Question: I have installed zabbix server and java gateway in same linux server and started zabbix-server and zabbix-java-gateway service. the OS is CentOS 6.5, java is JDK1.6.0_45, IP is 192.98.12.240, zabbix server and zabbix java gateway version is 2.2.9. I have stop iptables service.
Then in zabbix web console, I added a host that enabled jmx interface. My host IP is 192.98.12.198 and JMX post is 9999. In Jconsole, I can connect to this JMX enabled java application. But in zabbix web console, it show error:

below are my zabbix_server.conf
'''
LogFile=/var/log/zabbix/zabbix_server.log
LogFileSize=0
DebugLevel=4
PidFile=/var/run/zabbix/zabbix_server.pid
DBHost=localhost
DBName=zabbix
DBUser=zabbix
DBPassword=zabbix
DBSocket=/var/lib/mysql/mysql.sock
JavaGateway=192.98.12.240
JavaGatewayPort=10052
StartJavaPollers=5
SNMPTrapperFile=/var/log/snmptt/snmptt.log
AlertScriptsPath=/usr/lib/zabbix/alertscripts
ExternalScripts=/usr/lib/zabbix/externalscripts
'''
below are my zabbix_java_gateway.conf
'''
LISTEN_IP=192.98.12.240
LISTEN_PORT=10052
PID_FILE="/var/run/zabbix/zabbix_java.pid"
START_POLLERS=5
'''
below are some snippes of zabbix_server.log
'''
13573:20150321:100114.503 In substitute_key_macros() data:'jmx[java.lang:type=Memory,HeapMemoryUsage.used]'
13573:20150321:100114.503 End of substitute_key_macros():SUCCEED data:'jmx[java.lang:type=Memory,HeapMemoryUsage.used]'
13573:20150321:100114.503 In substitute_simple_macros() data:'9999'
13573:20150321:100114.503 In substitute_simple_macros() data:EMPTY
13573:20150321:100114.503 In substitute_simple_macros() data:EMPTY
13573:20150321:100114.503 In get_values_java() host:'myhost' addr:'192.98.12.198' num:1
13573:20150321:100114.503 getting Java values failed: cannot connect to [[192.98.12.240]:10052]: [13] Permission denied
13573:20150321:100114.503 End of get_values_java()
13573:20150321:100114.503 In deactivate_host() hostid:10106 itemid:23899 type:16
13573:20150321:100114.503 query [txnlev:1] [begin;]
13573:20150321:100114.503 query [txnlev:1] [update hosts set jmx_disable_until=<PHONE>,jmx_error='cannot connect to [[192.98.12.240]:10052]: [13] Permission denied' where hostid=10106]
13573:20150321:100114.504 query [txnlev:1] [commit;]
13573:20150321:100114.526 deactivate_host() errors_from:<PHONE> available:2
13573:20150321:100114.526 End of deactivate_host()
13573:20150321:100114.526 End of get_values():1
'''
below are my zabbix_java_gateway.log
'''
2015-03-21 10:54:29.078 [main] INFO com.zabbix.gateway.JavaGateway - Zabbix Java Gateway 2.2.9 (revision 52686) has started
2015-03-21 10:54:29.086 [main] DEBUG c.z.gateway.ConfigurationManager - starting to parse configuration parameters
2015-03-21 10:54:29.086 [main] DEBUG c.z.gateway.ConfigurationManager - found pidFile configuration parameter with value '/var/run/zabbix/zabbix_java.pid'
2015-03-21 10:54:29.087 [main] DEBUG c.z.gateway.ConfigurationManager - received pidFile configuration parameter, daemonizing
2015-03-21 10:54:29.088 [main] DEBUG c.z.gateway.ConfigurationManager - found listenIP configuration parameter with value '192.98.12.240'
2015-03-21 10:54:29.089 [main] DEBUG c.z.gateway.ConfigurationManager - found listenPort configuration parameter with value '10052'
2015-03-21 10:54:29.089 [main] DEBUG c.z.gateway.ConfigurationManager - found startPollers configuration parameter with value '5'
2015-03-21 10:54:29.089 [main] DEBUG c.z.gateway.ConfigurationManager - finished parsing configuration parameters
2015-03-21 10:54:29.092 [main] INFO com.zabbix.gateway.JavaGateway - listening on /192.98.12.240:10052
2015-03-21 10:54:29.097 [main] DEBUG com.zabbix.gateway.JavaGateway - created a thread pool of 5 pollers
'''
Please Help and Thanks.
ps: I had changed JavaGateway in zabbix_server.conf to localhost or 127.0.0.1, I didn't work too.
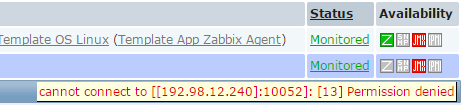
Answer: I found the solution myself.
Add -Djava.net.preferIPv4Stack=true to the VM options solve the problem